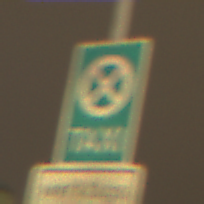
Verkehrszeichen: Taxenstand
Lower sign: ZeitangabenMitBeschraenkungAufWochentage7
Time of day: Night
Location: Outdoor (Urban)
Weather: Overcast
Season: NotSpecified
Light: Artificial